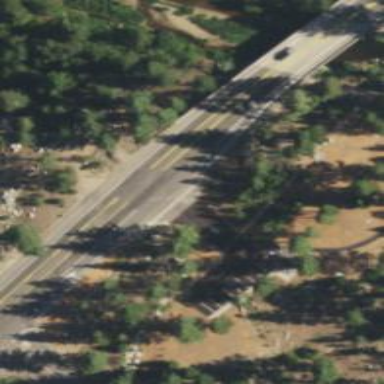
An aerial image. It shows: Asphalt road classified as trunk highway.